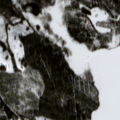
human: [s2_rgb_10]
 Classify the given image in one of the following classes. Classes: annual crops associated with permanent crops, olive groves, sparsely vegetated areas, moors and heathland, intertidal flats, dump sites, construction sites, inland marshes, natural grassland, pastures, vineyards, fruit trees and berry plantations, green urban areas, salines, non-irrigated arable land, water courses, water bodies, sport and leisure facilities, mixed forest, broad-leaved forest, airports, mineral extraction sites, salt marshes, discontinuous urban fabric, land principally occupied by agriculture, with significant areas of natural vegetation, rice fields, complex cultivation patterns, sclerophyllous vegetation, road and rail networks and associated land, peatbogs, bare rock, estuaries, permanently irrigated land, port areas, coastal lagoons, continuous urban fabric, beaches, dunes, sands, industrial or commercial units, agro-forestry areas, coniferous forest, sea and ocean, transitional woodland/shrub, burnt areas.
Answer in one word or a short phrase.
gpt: coniferous forest, transitional woodland/shrub, water bodies